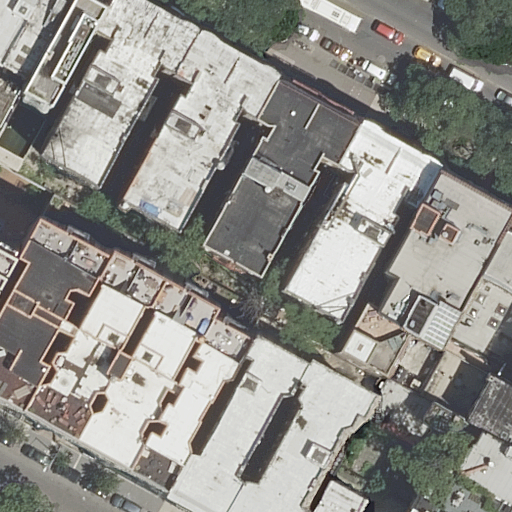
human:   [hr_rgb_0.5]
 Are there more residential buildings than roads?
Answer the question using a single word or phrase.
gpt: yes

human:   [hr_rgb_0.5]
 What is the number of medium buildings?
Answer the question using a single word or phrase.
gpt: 6

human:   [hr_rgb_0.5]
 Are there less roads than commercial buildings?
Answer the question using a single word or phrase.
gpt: no

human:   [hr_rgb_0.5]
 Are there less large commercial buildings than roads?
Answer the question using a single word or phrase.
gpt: yes

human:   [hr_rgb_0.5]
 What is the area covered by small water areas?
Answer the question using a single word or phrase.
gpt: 0m2

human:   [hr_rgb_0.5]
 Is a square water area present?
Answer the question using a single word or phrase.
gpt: no

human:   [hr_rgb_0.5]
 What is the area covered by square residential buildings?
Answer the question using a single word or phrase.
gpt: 0m2

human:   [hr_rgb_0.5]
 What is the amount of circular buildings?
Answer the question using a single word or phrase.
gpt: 0

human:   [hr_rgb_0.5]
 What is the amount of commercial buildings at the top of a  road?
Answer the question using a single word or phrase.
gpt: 0

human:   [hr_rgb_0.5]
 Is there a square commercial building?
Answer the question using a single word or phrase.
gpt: no

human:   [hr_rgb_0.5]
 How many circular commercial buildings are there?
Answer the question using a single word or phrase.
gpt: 0

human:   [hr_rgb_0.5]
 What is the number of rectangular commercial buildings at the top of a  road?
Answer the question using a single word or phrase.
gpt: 0

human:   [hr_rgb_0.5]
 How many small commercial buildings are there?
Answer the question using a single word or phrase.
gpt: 0

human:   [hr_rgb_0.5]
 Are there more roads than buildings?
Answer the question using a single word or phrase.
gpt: no

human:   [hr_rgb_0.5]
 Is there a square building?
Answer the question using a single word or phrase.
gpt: no

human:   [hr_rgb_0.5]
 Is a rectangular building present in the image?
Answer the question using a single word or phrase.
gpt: yes

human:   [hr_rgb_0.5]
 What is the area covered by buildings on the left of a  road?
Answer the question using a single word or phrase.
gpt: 3178m2

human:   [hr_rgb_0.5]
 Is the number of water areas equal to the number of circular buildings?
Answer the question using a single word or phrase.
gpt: yes

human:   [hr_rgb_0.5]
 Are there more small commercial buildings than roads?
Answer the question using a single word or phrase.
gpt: no

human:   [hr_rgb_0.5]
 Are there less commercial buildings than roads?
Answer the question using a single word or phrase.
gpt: yes

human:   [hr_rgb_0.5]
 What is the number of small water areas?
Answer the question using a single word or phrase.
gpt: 0

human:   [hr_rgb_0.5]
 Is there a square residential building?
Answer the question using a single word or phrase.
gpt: no

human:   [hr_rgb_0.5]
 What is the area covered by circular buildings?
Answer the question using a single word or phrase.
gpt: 0m2

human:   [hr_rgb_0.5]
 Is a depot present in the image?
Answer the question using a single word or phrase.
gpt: no

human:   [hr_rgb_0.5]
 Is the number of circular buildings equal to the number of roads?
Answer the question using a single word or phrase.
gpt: no

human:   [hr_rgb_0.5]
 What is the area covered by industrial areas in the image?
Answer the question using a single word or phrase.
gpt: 0m2

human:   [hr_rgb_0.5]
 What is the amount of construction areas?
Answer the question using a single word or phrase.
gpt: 0

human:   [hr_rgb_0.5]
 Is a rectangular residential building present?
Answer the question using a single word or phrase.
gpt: yes

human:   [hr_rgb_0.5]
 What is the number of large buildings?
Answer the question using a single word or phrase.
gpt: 4

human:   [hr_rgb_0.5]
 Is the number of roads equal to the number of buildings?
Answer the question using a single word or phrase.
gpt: no

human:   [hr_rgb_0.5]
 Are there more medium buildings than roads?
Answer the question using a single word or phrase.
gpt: yes

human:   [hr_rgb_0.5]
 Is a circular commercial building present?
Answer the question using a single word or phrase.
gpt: no

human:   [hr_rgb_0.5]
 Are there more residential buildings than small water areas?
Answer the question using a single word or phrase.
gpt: yes

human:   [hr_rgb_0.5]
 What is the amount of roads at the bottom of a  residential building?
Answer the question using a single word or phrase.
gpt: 2

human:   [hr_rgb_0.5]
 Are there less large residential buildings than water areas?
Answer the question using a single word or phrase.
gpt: no

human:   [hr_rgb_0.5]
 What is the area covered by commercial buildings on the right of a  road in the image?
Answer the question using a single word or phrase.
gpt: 0m2